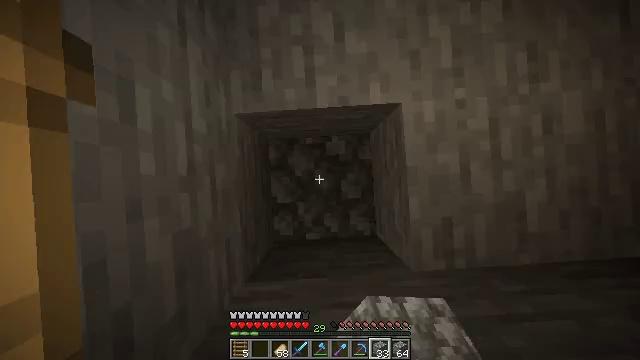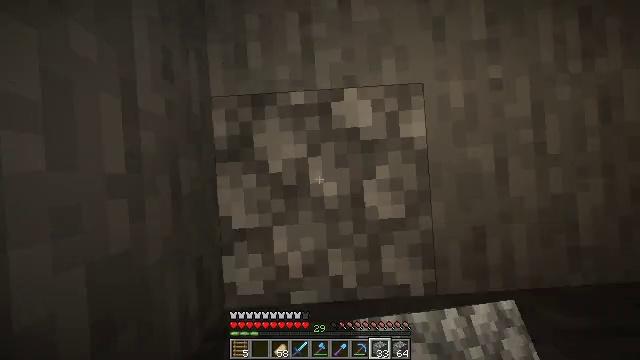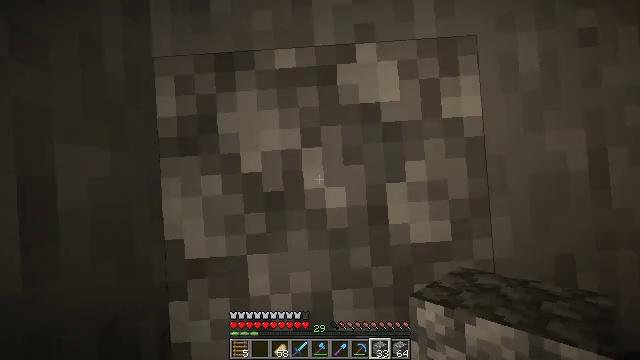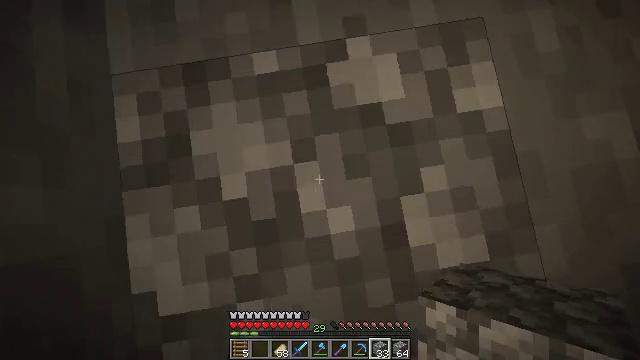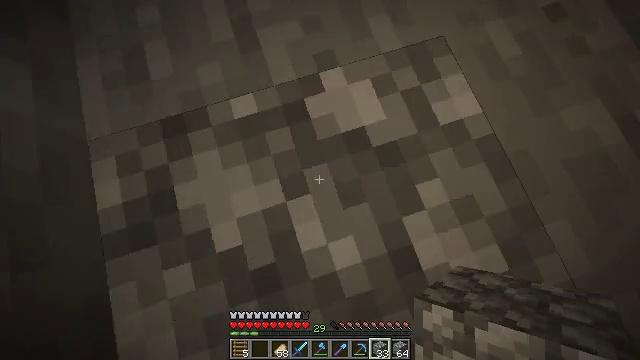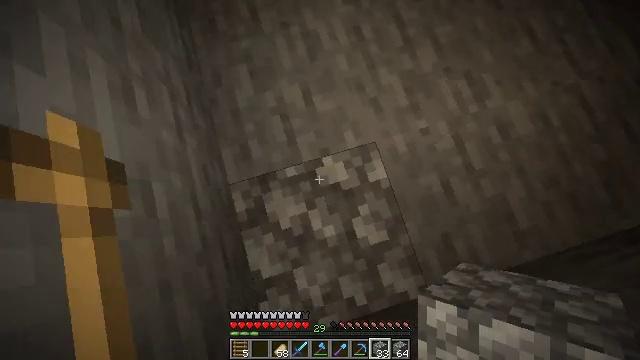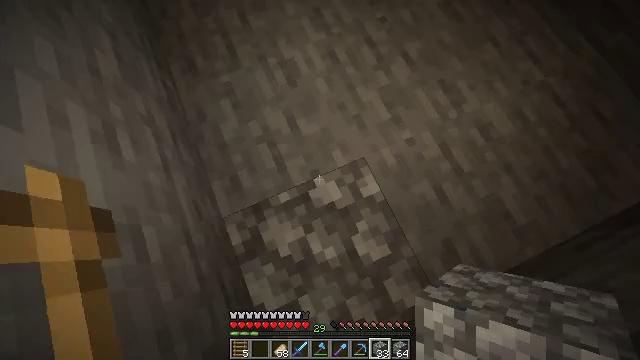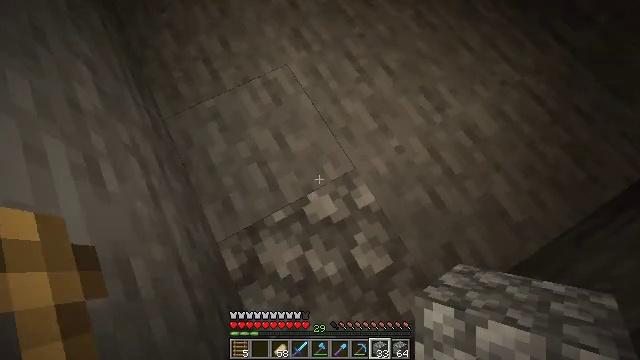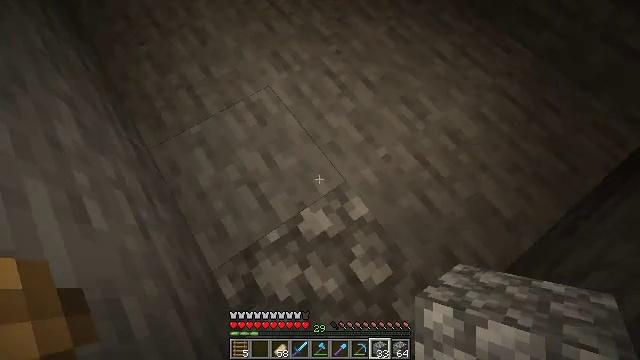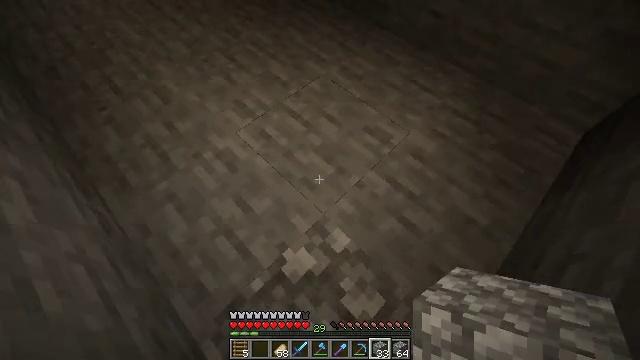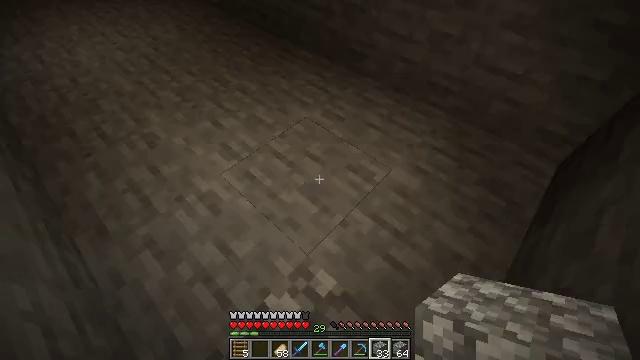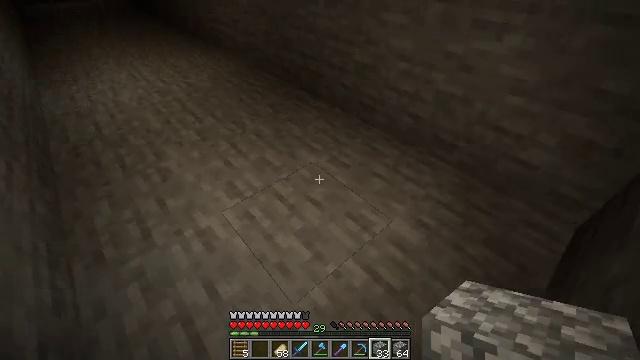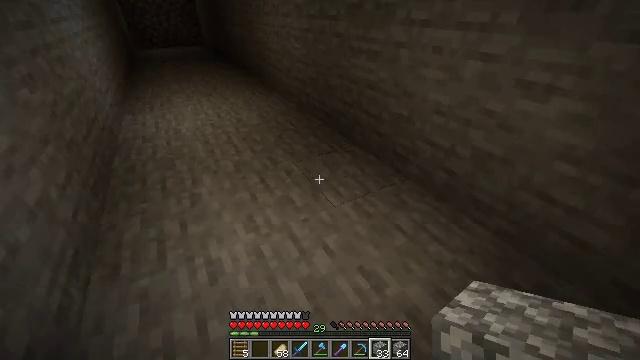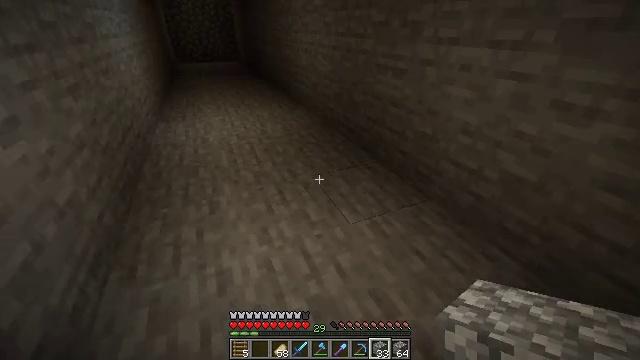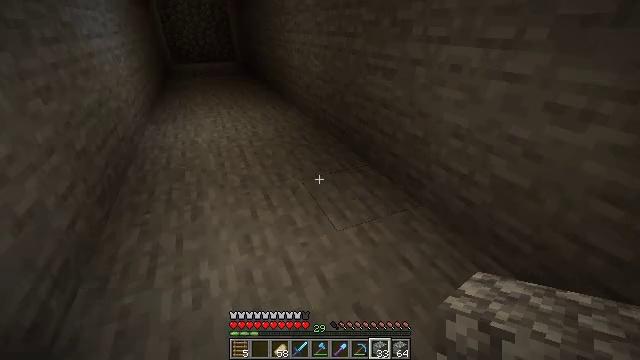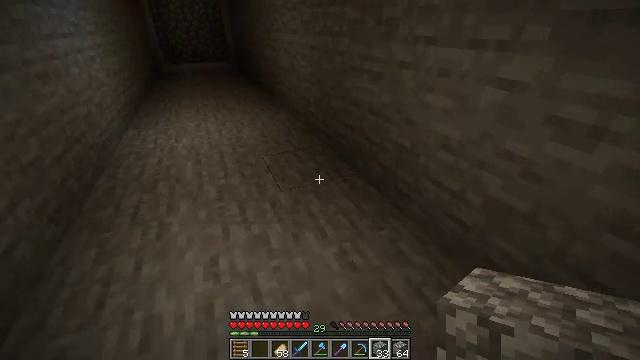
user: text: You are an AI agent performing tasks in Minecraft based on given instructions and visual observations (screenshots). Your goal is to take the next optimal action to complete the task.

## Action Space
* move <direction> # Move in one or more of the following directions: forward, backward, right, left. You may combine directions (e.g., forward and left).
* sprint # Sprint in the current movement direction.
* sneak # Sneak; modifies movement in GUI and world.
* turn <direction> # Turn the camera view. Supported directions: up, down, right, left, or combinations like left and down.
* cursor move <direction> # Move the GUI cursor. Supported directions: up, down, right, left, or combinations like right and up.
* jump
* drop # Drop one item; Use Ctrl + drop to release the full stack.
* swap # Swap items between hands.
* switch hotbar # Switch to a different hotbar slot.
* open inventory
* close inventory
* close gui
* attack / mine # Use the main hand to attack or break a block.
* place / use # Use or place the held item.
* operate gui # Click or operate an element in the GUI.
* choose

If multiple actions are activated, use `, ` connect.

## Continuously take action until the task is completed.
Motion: motion action
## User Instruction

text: Collect the ladder block.
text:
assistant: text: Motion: no_op
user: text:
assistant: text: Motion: no_op
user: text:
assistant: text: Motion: turn right and up
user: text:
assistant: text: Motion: turn right and up
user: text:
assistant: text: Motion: turn right and up
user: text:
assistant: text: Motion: turn right and up
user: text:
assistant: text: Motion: turn right and up
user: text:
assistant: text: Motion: turn right and up
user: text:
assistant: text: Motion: move right, turn right and up
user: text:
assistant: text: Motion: move right, turn right and up
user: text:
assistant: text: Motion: move right, turn left and up
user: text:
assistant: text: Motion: move forward and move right, turn left and up
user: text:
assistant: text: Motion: move forward and move right, turn left and up
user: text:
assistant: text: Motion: move forward and move right
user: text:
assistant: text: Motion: move forward
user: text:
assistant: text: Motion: no_op
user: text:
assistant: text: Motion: no_op
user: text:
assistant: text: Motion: turn left
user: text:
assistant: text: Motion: turn left
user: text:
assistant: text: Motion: turn left
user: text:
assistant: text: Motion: turn left and up
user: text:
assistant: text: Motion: turn left and up
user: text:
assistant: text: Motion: turn left and up
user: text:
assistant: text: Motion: no_op
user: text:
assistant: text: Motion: no_op
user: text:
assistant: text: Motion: no_op
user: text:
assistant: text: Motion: no_op
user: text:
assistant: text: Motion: no_op
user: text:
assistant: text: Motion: no_op
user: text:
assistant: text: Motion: no_op